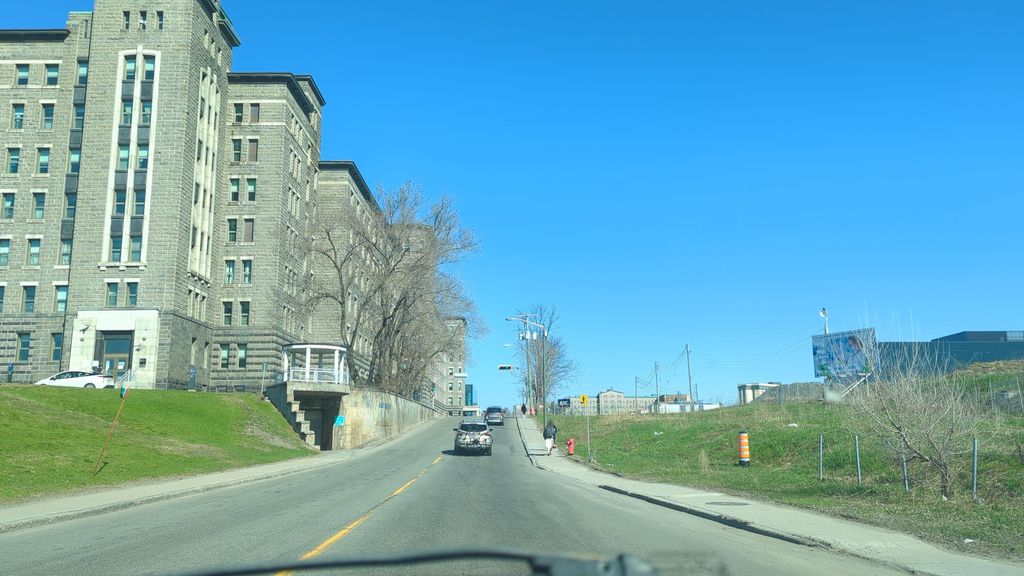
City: quebec_city